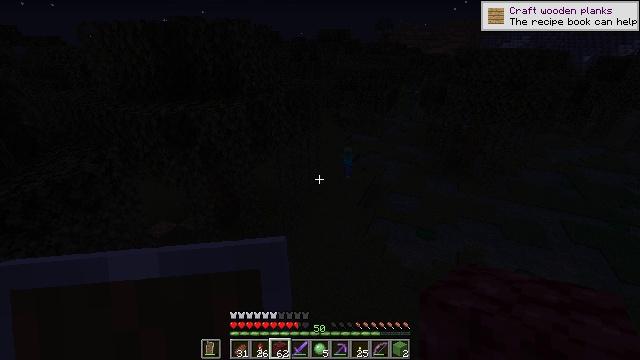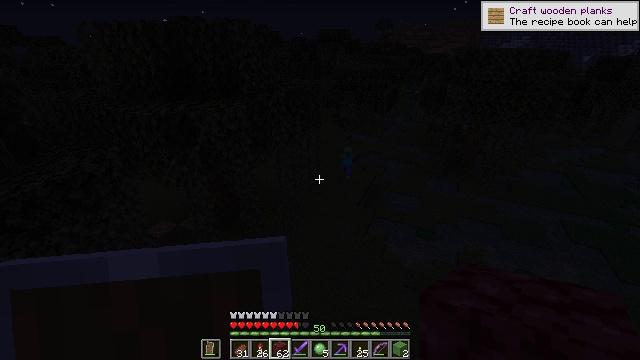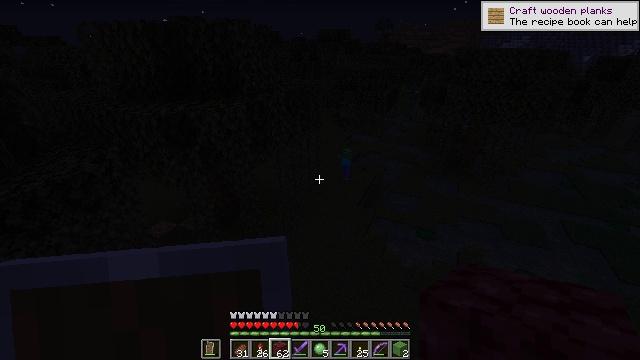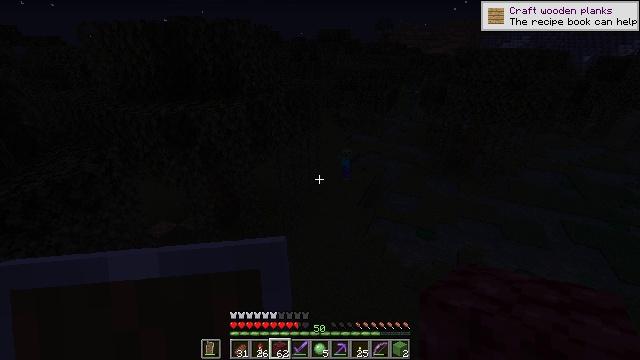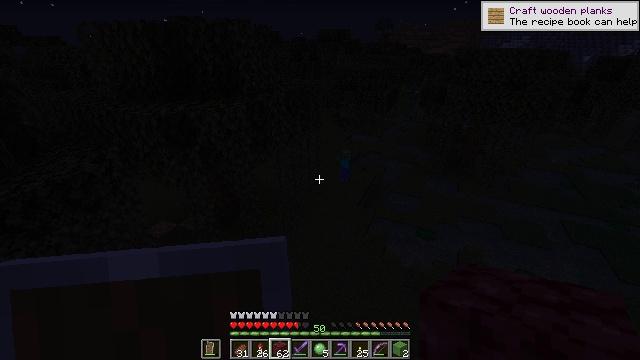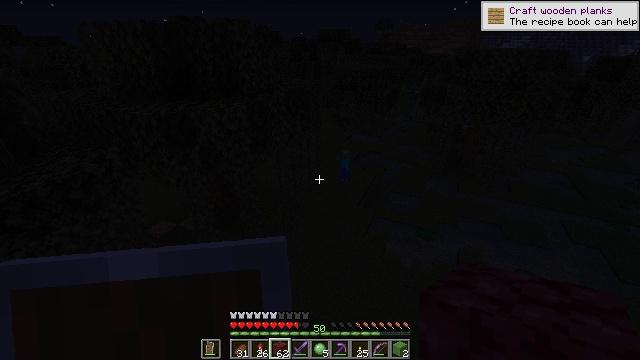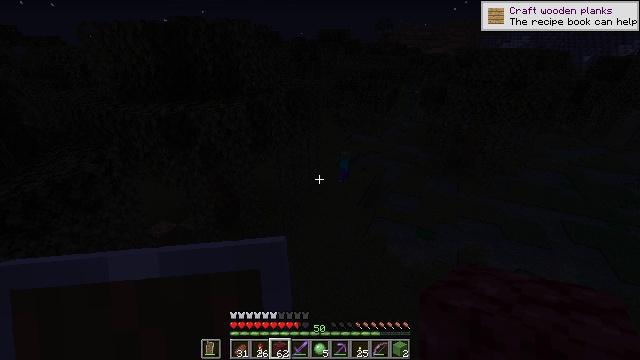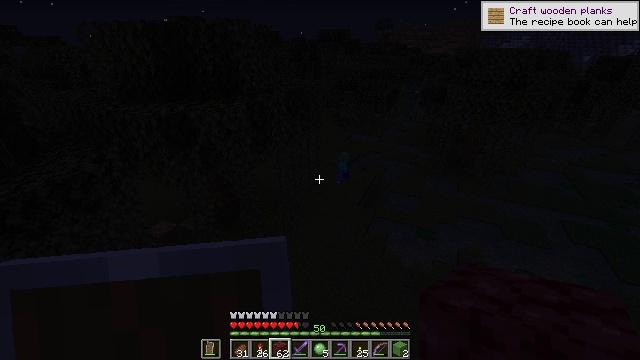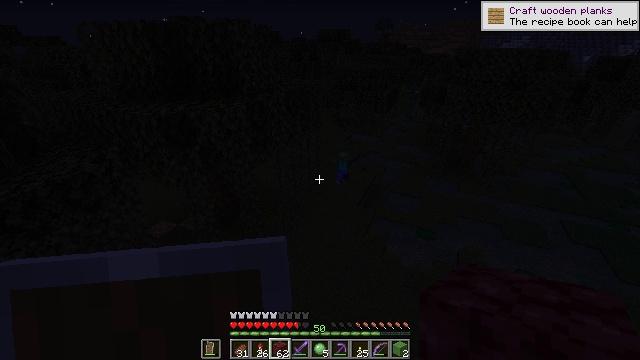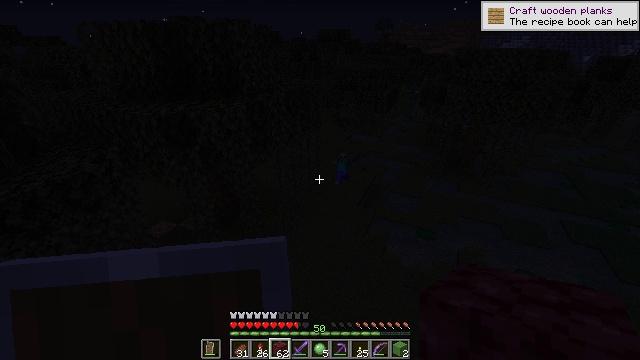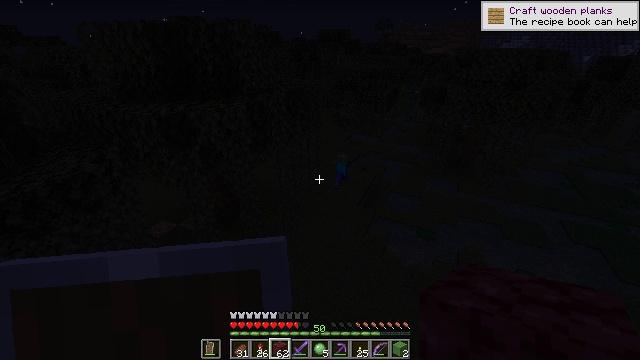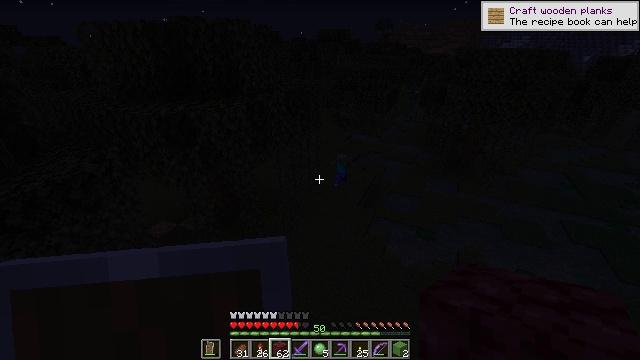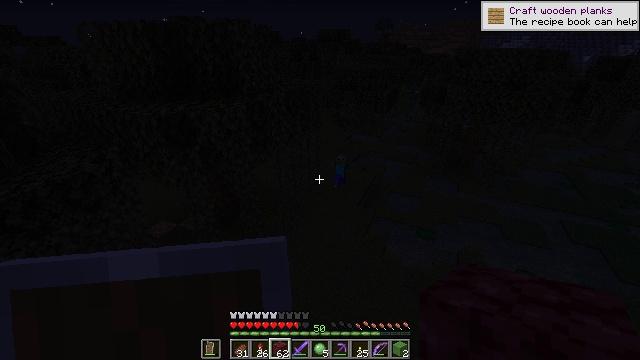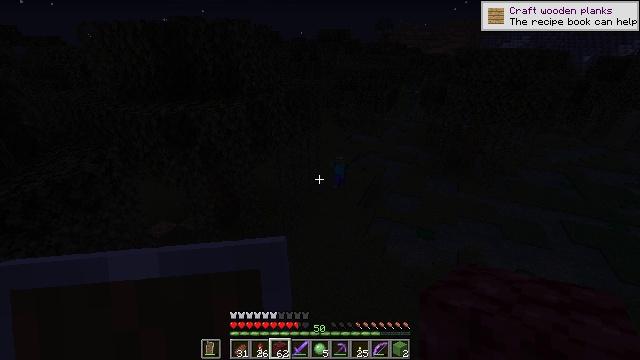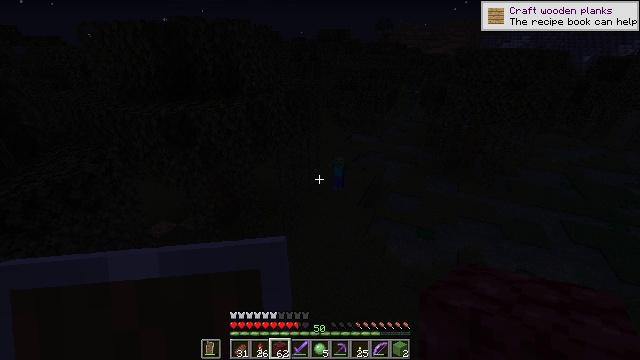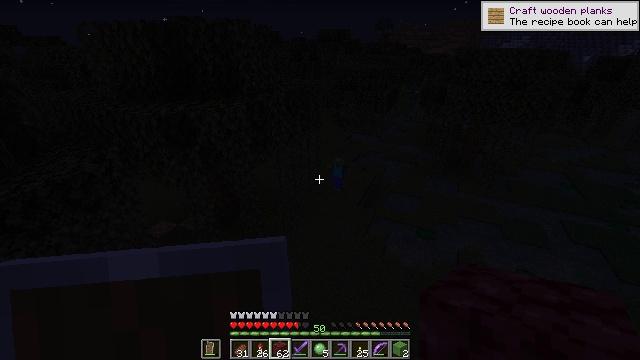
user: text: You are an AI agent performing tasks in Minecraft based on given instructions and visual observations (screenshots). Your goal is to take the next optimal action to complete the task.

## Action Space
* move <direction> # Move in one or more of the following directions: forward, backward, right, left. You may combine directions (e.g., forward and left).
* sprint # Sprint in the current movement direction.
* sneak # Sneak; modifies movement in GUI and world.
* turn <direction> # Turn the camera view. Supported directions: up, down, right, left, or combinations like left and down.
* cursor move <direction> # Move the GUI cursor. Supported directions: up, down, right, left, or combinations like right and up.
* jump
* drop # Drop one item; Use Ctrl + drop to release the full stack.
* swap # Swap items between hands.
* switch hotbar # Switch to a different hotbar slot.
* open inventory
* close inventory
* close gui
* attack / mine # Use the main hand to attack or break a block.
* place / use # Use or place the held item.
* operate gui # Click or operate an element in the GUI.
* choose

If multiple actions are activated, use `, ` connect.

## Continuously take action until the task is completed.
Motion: motion action
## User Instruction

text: Kill the slime.
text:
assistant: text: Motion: no_op
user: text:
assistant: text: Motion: no_op
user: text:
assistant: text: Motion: no_op
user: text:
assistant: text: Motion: no_op
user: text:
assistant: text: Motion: no_op
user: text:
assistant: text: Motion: no_op
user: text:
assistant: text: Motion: no_op
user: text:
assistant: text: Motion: no_op
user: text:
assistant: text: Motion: no_op
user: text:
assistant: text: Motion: no_op
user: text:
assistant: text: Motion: no_op
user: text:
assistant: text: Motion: no_op
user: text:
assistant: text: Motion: no_op
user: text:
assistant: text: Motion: no_op
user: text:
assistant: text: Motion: no_op
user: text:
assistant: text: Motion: no_op
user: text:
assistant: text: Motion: no_op
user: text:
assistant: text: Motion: no_op
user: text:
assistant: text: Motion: no_op
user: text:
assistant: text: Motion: no_op
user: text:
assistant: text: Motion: no_op
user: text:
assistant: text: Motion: no_op
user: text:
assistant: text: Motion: no_op
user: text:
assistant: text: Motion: no_op
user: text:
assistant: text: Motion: no_op
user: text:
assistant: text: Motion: no_op
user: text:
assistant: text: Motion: no_op
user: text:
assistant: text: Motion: no_op
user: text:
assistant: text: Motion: no_op
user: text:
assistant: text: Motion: no_op